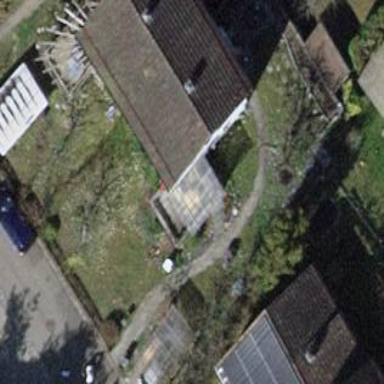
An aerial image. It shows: Semi-detached house.